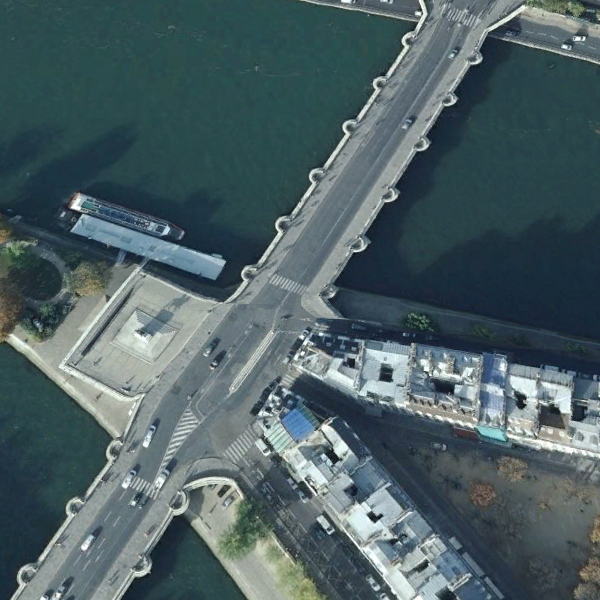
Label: Bridge